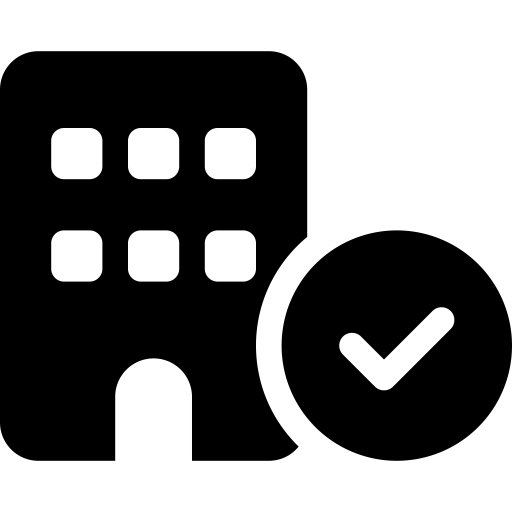
Tags: icon, FontAwesome, fa-icon, solid, building, circle, check